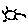
Label: sun